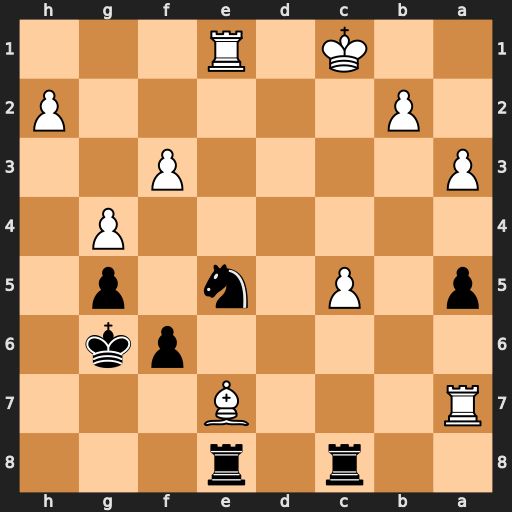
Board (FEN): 2r1r3/R3B3/5pk1/p1P1n1p1/6P1/P4P2/1P5P/2K1R3
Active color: b
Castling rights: -
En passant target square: -
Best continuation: Nd3+ Kd1 Nxe1